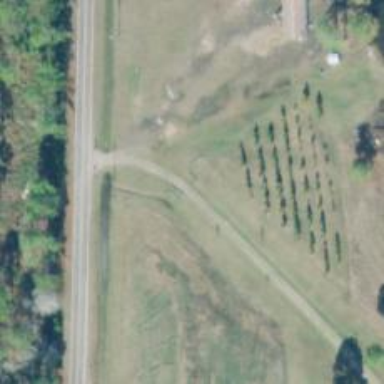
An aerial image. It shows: Driveway leading to service road.